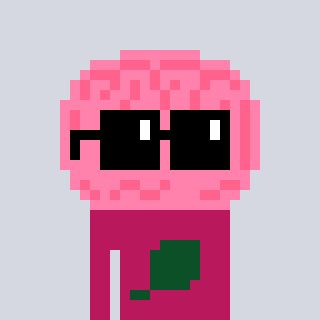
a pixel art character with square black sunglasses, a brain-shaped head and a darkpink-colored body on a cool background